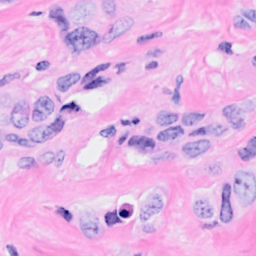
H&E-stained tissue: Breast